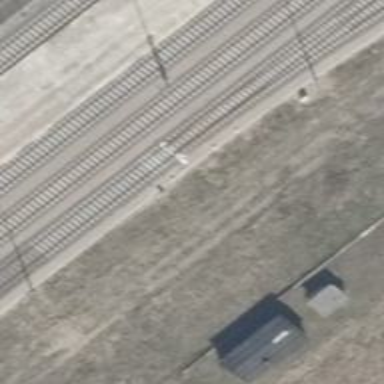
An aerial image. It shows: Railway switch with the turnout side on the right.